An envelope spectrum derived from a bearing vibration measurement is shown; the reference markers locate BPFO, BPFI, BSF and FTF for this bearing geometry and shaft speed. Diagnose the bearing from this image, choosing from: normal, inner_race, outer_race, ball.
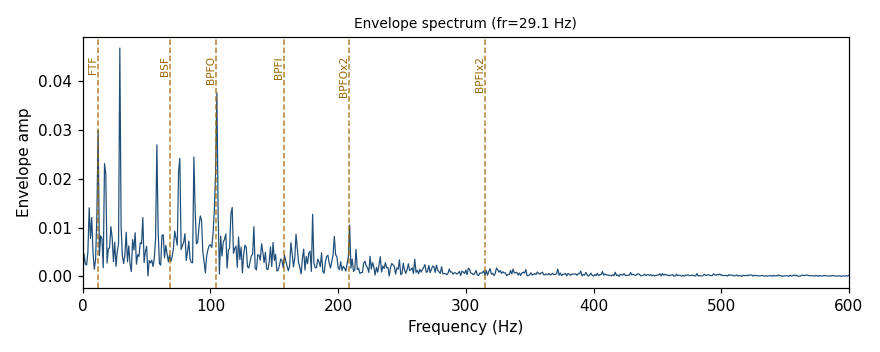
Answer: outer_race